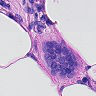
Metastatic tissue present: yes